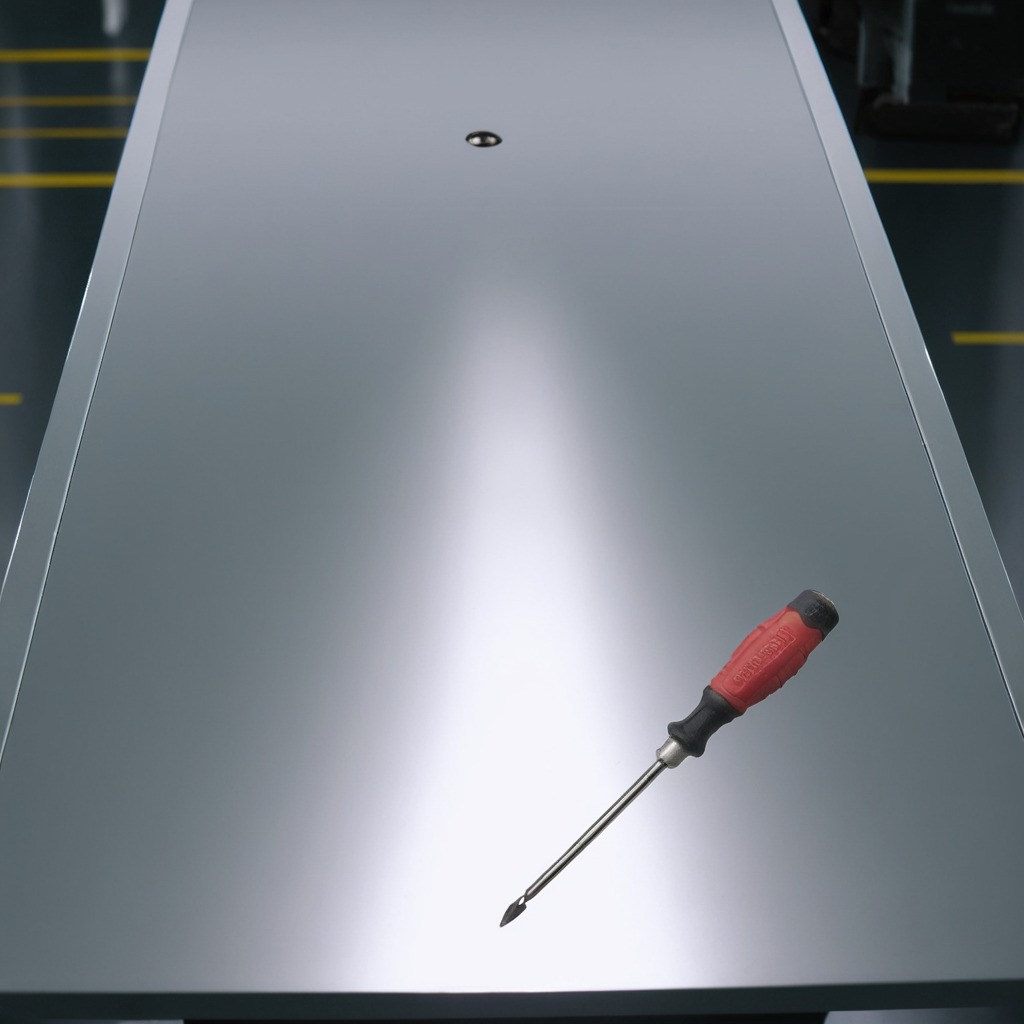
A screwdriver is lying on the table in the ship maintenance bay.